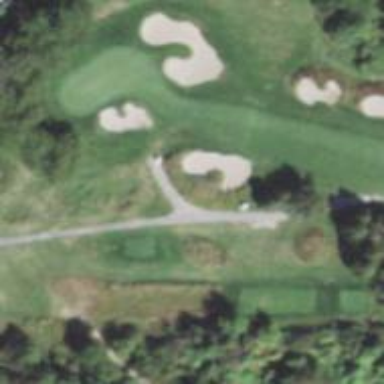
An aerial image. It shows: Path for both roads and golfers.